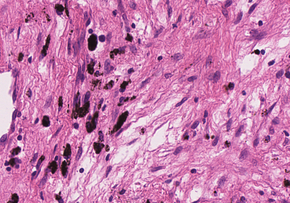
Tumor epithelial tissue: no
Tumor-associated stroma tissue: yes
Normal tissue: no